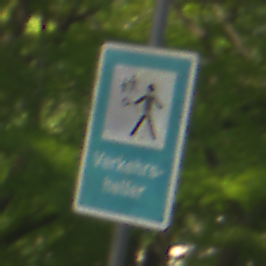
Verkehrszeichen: Verkehrshelfer
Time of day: MorningAfternoon
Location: Outdoor (RoadRail)
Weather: Clear
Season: NotSpecified
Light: Natural